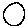
Label: circle